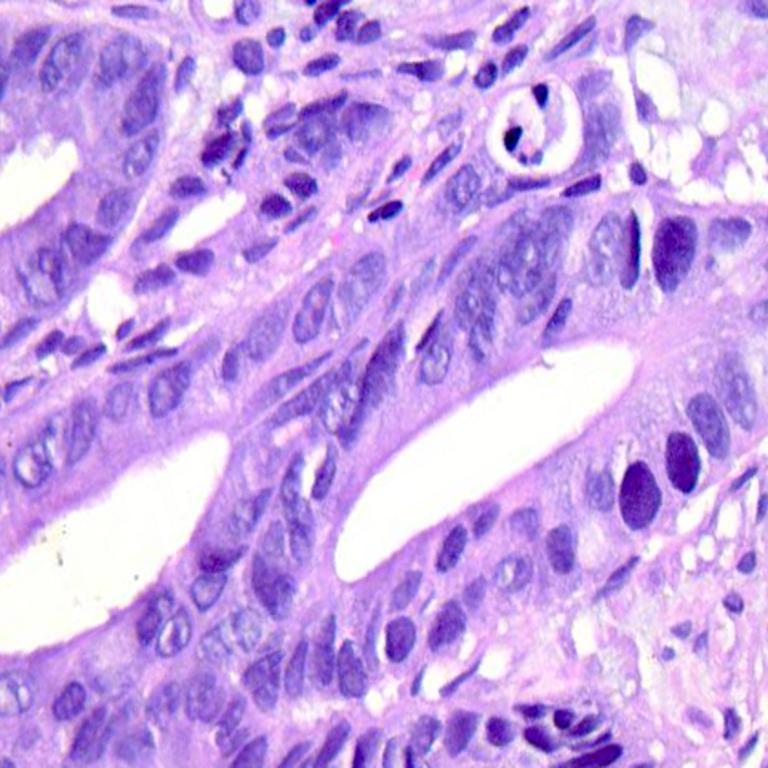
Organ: colon
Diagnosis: adenocarcinomas